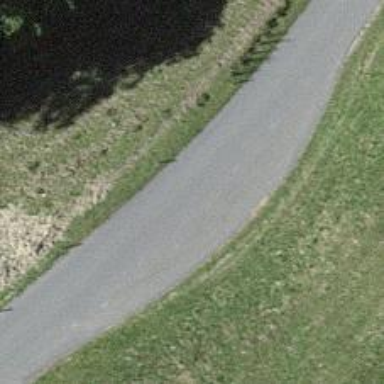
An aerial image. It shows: Passing place on the road.